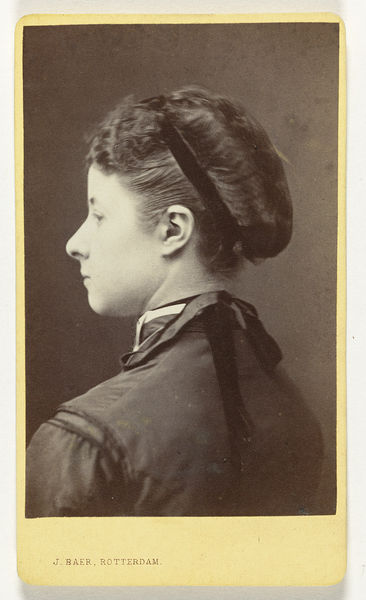
Titel: Portret van een vrouw
Künstler: J. Baer
Standort: Amsterdam
Institution: Rijksmuseum
Schlagwörter: dunkel, weiß, gelb, frau, frisur, grau, haar, kleid, mund, nase, ohr, profil, rücken, schwarz, stirn, blick, schleife, augen, band, bluse, falten, gesicht, knoten, kragen, ärmel, hals, portrait, porträt, auge, haare, haarreif, kinn, lippen, locken, ohren, schulter, schrift, haarband, nacken, rand, foto, fotografie, photographie, schlicht, druck, photo, rotterdam, baer, rand#, #ohr